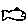
Label: fish